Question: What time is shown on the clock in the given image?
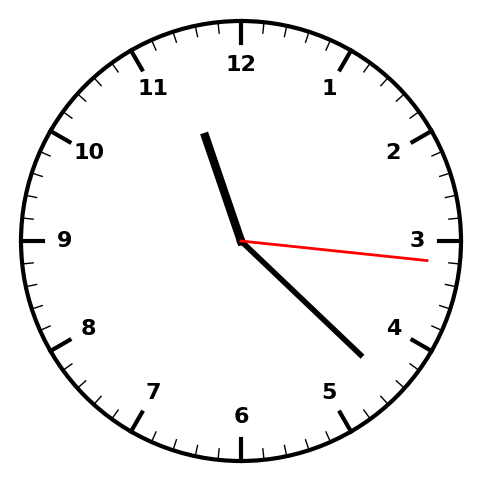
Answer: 11:22:16